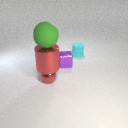
small red metal sphere to the left of small cyan rubber cylinder